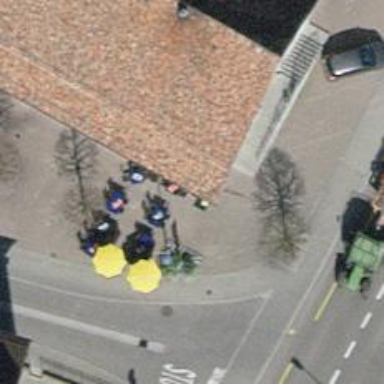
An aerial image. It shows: Restaurant.